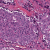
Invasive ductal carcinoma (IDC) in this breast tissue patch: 0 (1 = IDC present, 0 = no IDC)